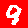
Digit: 9